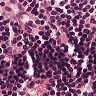
Metastatic tissue present: no